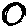
Label: circle